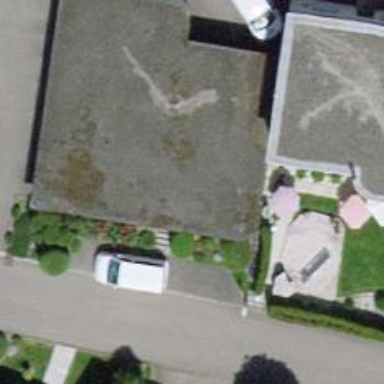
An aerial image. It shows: Group of garages.